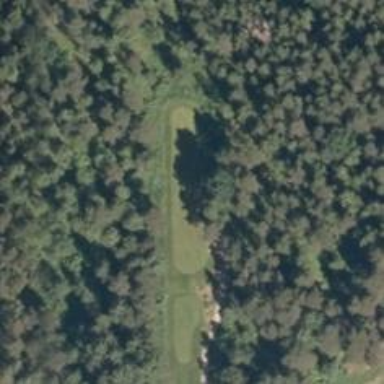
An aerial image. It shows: Golf tee.